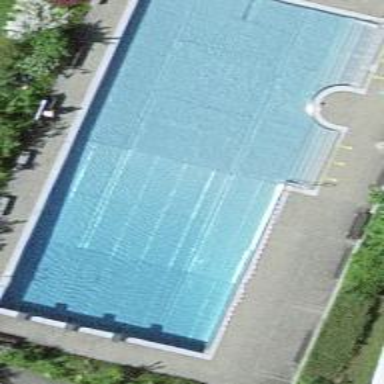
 perfect for swimming and other water activities."